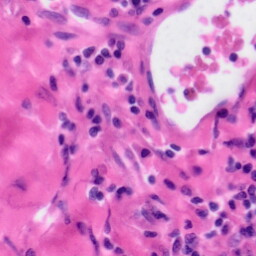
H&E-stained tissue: Tonsil